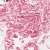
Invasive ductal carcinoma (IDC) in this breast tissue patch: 0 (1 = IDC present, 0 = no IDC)